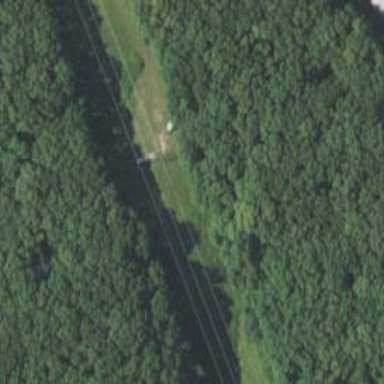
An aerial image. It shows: H-frame designed tower for power lines.